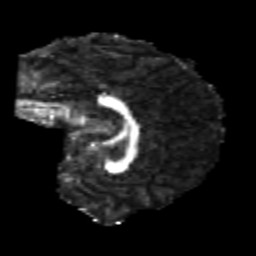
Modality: FA
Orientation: sagittal
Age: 23
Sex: female
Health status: healthy
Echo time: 0.074 s